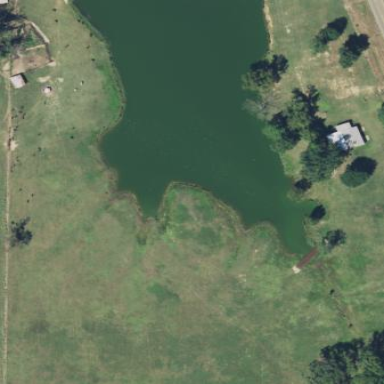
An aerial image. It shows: Peaceful pond surrounded by nature.